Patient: sex M, age 75
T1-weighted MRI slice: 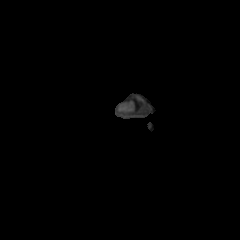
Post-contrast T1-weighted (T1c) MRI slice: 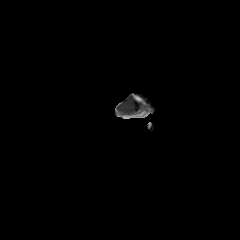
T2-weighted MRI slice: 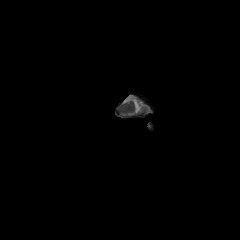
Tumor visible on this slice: no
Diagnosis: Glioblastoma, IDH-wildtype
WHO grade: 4